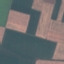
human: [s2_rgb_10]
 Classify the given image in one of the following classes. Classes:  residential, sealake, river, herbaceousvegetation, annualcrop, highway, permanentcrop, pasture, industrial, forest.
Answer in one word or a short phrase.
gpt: AnnualCrop